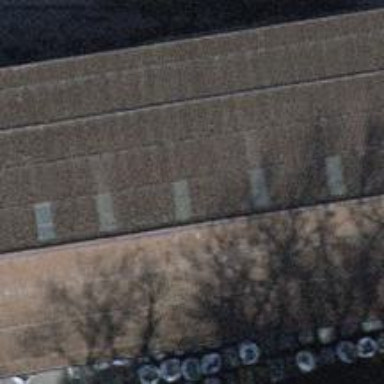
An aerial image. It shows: Warehouse building.